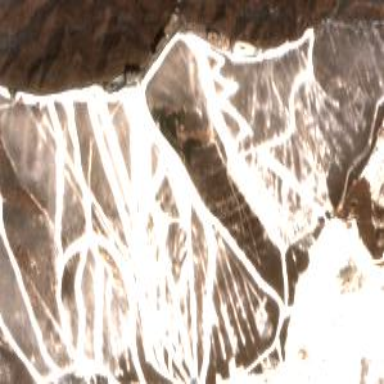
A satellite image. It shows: Area designated for winter sports.